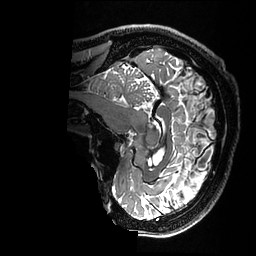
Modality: T2w
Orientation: sagittal
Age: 30
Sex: male
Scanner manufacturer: ge
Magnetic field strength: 3 T
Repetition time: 3.202 s
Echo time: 0.05862 s